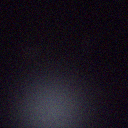
Screen state: off